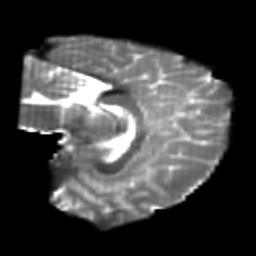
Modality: T2w
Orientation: sagittal
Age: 25
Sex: female
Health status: healthy
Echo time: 0.074 s